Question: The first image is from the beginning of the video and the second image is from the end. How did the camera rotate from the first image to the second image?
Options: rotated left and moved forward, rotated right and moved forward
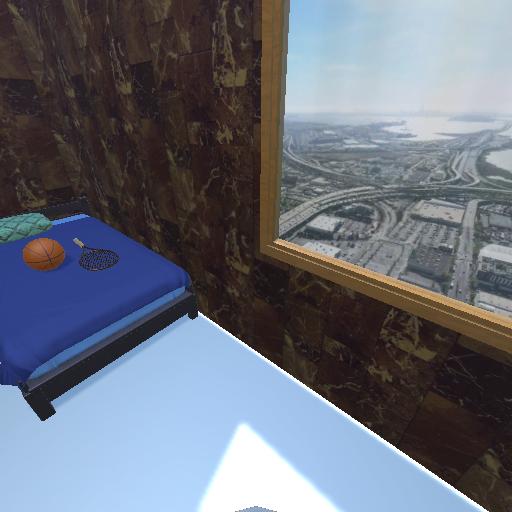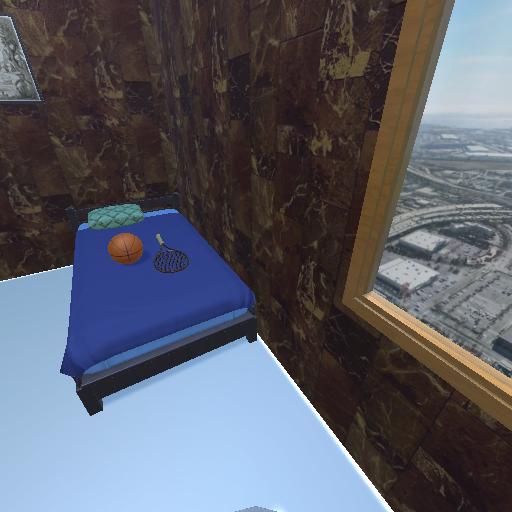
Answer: rotated left and moved forward